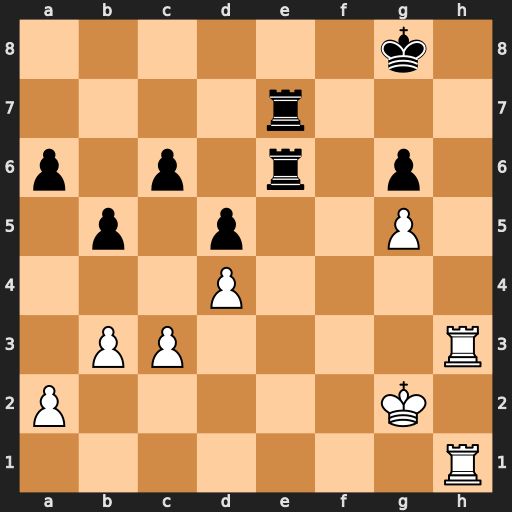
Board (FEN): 6k1/4r3/p1p1r1p1/1p1p2P1/3P4/1PP4R/P5K1/7R
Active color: w
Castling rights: -
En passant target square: -
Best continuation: Rh8+ Kf7 R1h7#